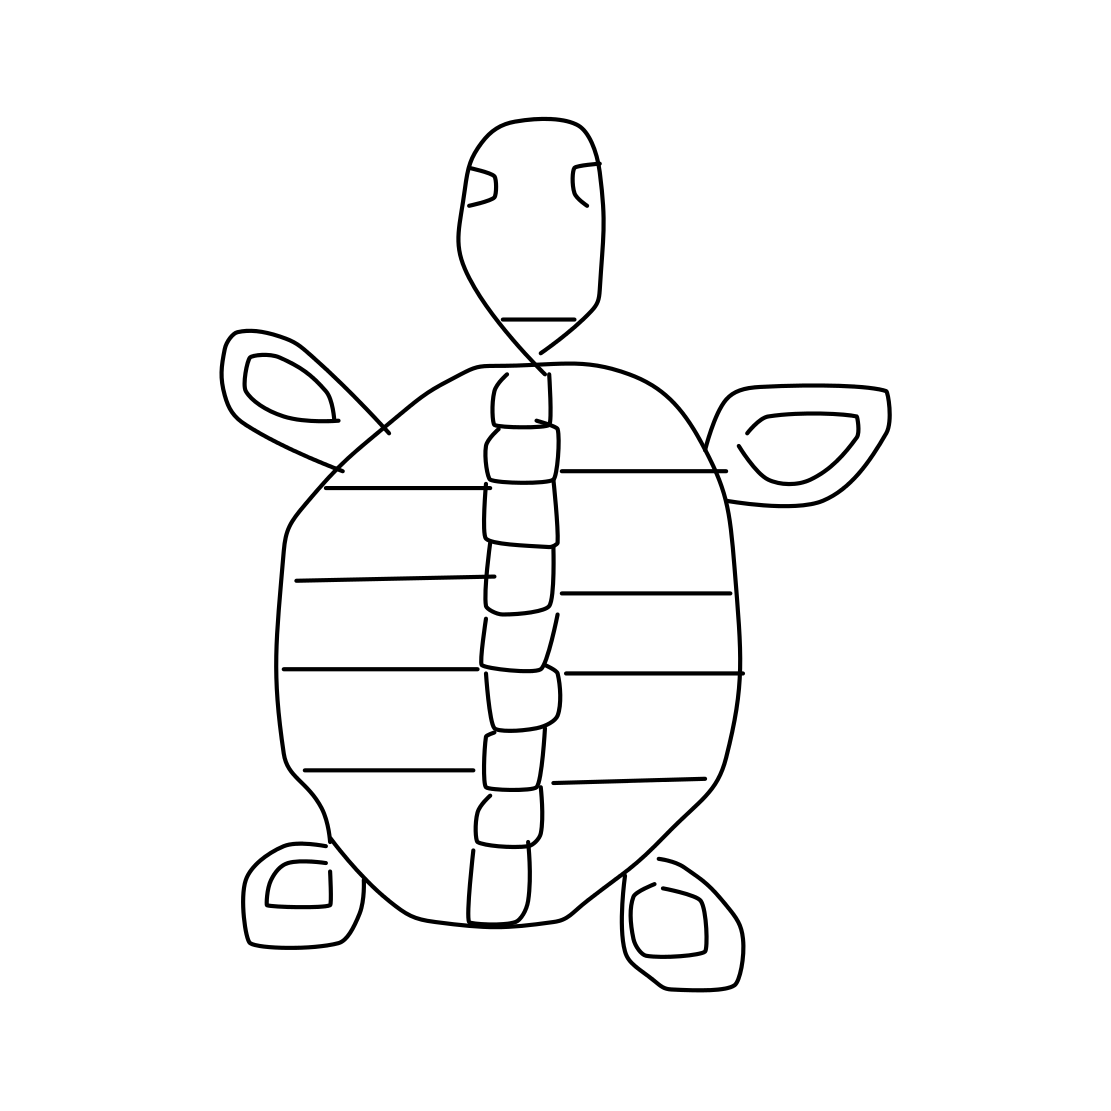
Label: sea turtle